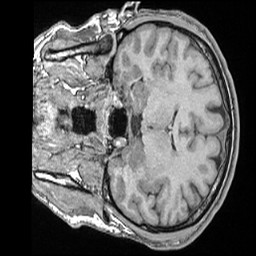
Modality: T1w
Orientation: coronal
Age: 18
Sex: male
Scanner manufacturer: siemens
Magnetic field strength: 1.5 T
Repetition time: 2.04 s
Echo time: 0.00308 s